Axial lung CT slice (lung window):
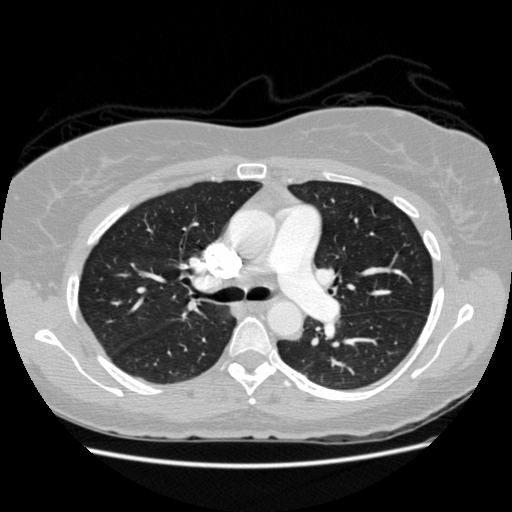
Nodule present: no